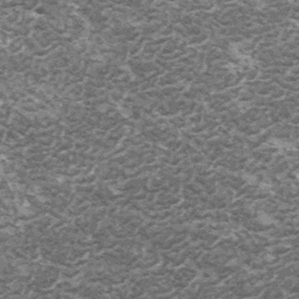
Label: frost